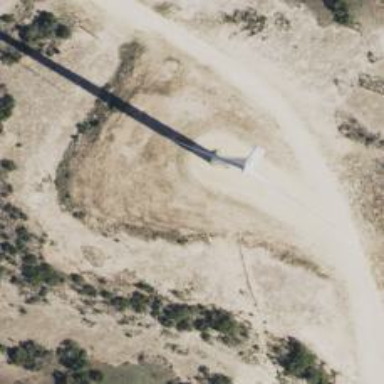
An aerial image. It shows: Wind generator powered by horizontal-axis wind turbine.